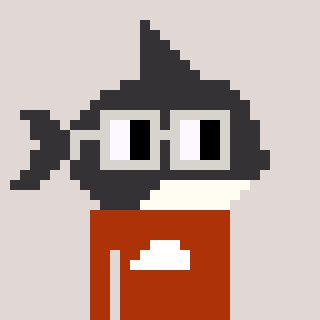
a pixel art character with square light gray glasses, a orca-shaped head and a hotbrown-colored body on a warm background